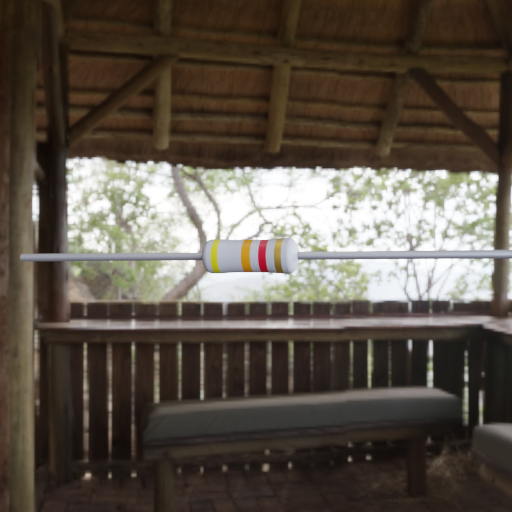
Resistor colour bands (in order): yellow, orange, red, gold